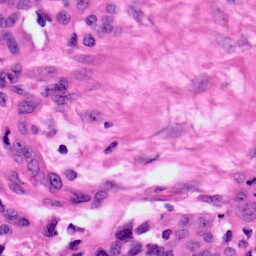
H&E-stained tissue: Ovarian